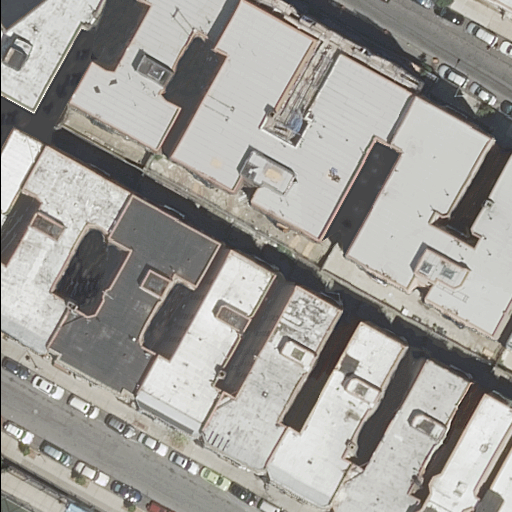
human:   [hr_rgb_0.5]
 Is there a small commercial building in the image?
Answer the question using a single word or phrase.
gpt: no

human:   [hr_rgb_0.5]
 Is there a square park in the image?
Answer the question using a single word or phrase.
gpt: no

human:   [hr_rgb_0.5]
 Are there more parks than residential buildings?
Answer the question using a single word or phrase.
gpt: no

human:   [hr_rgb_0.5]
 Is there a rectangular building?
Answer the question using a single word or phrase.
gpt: yes

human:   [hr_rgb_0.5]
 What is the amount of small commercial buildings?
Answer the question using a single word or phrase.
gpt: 0

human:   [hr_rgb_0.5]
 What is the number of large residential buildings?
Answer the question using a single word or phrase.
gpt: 2

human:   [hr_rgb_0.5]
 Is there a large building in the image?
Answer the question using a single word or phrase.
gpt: yes

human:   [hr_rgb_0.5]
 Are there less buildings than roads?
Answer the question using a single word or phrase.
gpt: no

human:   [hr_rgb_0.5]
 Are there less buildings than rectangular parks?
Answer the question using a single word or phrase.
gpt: no

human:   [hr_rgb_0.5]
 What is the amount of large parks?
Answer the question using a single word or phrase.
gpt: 1

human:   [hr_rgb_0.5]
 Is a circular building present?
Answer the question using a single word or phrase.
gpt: no

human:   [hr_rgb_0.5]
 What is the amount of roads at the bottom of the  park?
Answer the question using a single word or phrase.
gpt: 0

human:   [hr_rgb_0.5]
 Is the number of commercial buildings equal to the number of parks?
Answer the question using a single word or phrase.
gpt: no

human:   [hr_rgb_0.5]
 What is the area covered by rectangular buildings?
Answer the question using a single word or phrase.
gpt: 267m2

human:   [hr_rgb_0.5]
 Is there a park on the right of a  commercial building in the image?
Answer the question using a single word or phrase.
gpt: no

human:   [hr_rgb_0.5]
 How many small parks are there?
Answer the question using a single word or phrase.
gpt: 0

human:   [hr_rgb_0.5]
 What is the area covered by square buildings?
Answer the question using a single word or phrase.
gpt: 0m2

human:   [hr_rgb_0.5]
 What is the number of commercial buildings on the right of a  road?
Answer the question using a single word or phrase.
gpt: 0

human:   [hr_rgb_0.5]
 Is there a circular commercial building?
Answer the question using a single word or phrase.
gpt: no

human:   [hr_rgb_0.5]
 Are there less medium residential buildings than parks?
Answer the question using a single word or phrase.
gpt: no

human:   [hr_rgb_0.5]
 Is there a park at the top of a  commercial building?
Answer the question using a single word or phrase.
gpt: no

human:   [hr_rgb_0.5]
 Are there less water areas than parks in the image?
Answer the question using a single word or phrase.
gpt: yes

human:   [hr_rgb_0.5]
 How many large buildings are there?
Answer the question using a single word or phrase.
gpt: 2

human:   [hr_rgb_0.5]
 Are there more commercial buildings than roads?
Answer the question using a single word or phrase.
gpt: no

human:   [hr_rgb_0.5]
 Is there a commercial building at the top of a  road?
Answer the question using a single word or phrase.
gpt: no

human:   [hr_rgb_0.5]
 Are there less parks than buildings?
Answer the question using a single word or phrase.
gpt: yes

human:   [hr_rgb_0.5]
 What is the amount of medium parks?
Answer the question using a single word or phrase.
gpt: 0

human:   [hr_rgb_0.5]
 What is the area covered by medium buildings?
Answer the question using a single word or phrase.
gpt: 3070m2

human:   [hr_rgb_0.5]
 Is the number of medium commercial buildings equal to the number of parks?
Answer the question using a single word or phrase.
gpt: no

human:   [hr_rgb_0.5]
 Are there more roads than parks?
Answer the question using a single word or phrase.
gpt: yes

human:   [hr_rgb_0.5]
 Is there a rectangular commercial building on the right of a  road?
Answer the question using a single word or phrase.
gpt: no

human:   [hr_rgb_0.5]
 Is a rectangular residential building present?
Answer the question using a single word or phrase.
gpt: yes

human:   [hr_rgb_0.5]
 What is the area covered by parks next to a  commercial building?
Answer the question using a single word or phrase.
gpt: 0m2

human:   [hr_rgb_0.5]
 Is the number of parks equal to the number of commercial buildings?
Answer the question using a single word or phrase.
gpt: no

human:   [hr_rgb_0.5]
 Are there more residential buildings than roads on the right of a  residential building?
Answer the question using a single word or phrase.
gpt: yes

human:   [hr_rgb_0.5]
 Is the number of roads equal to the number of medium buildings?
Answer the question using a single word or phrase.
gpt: no